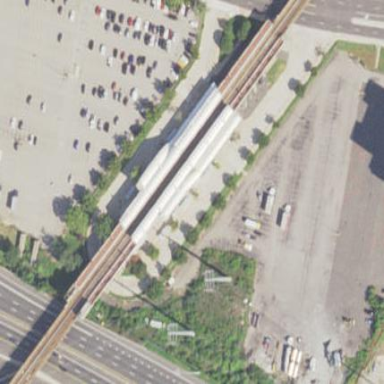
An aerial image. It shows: Train station building.